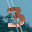
Label: 3